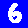
Digit: 6